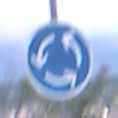
Verkehrszeichen: Kreisverkehr
Umgebung: Outdoor, Urban
Tageszeit: SunriseSunset
Wetter: PartlyCloudy
Licht: Natural
Jahreszeit: NotSpecified
Kontrast: LowContrast